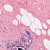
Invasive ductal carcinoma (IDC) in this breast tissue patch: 0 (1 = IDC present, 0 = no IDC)